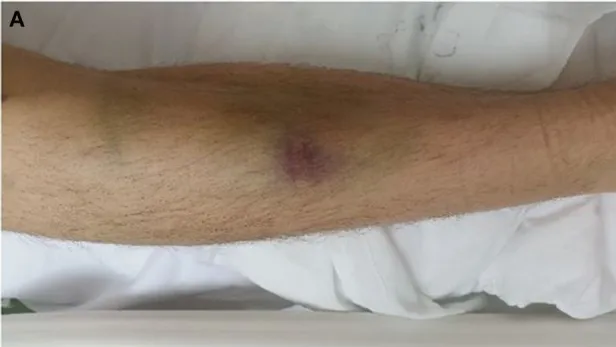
Skin hematomas on the chest wall and lower extremities.
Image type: medical_photograph (skin_photograph)